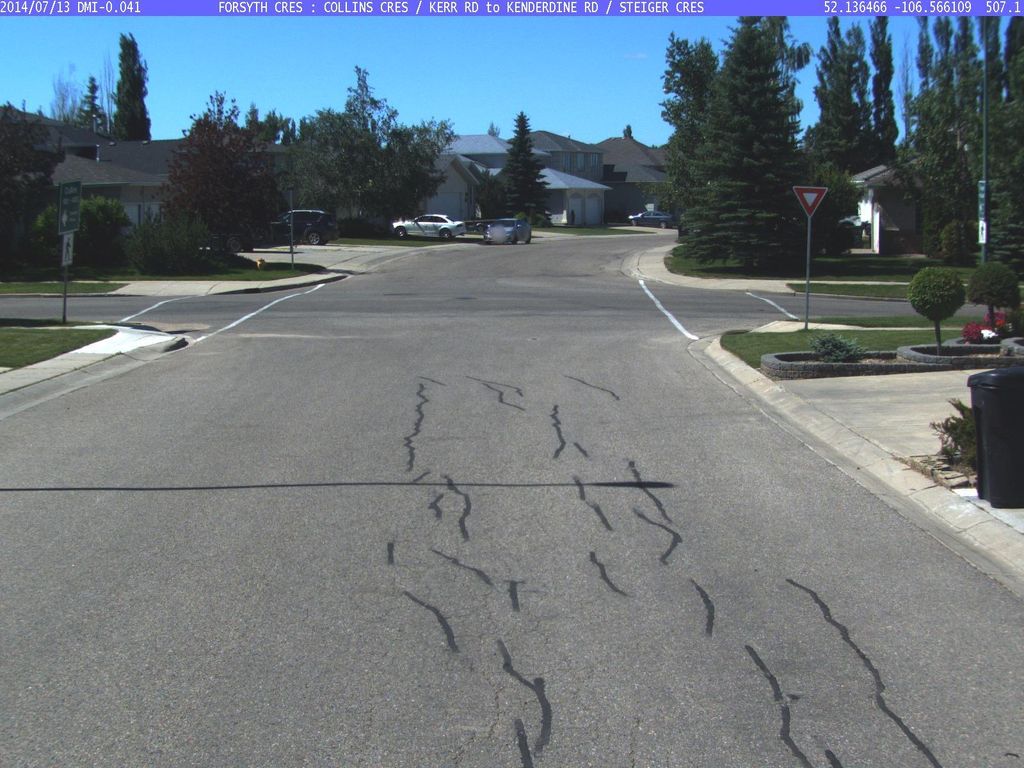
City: saskatoon